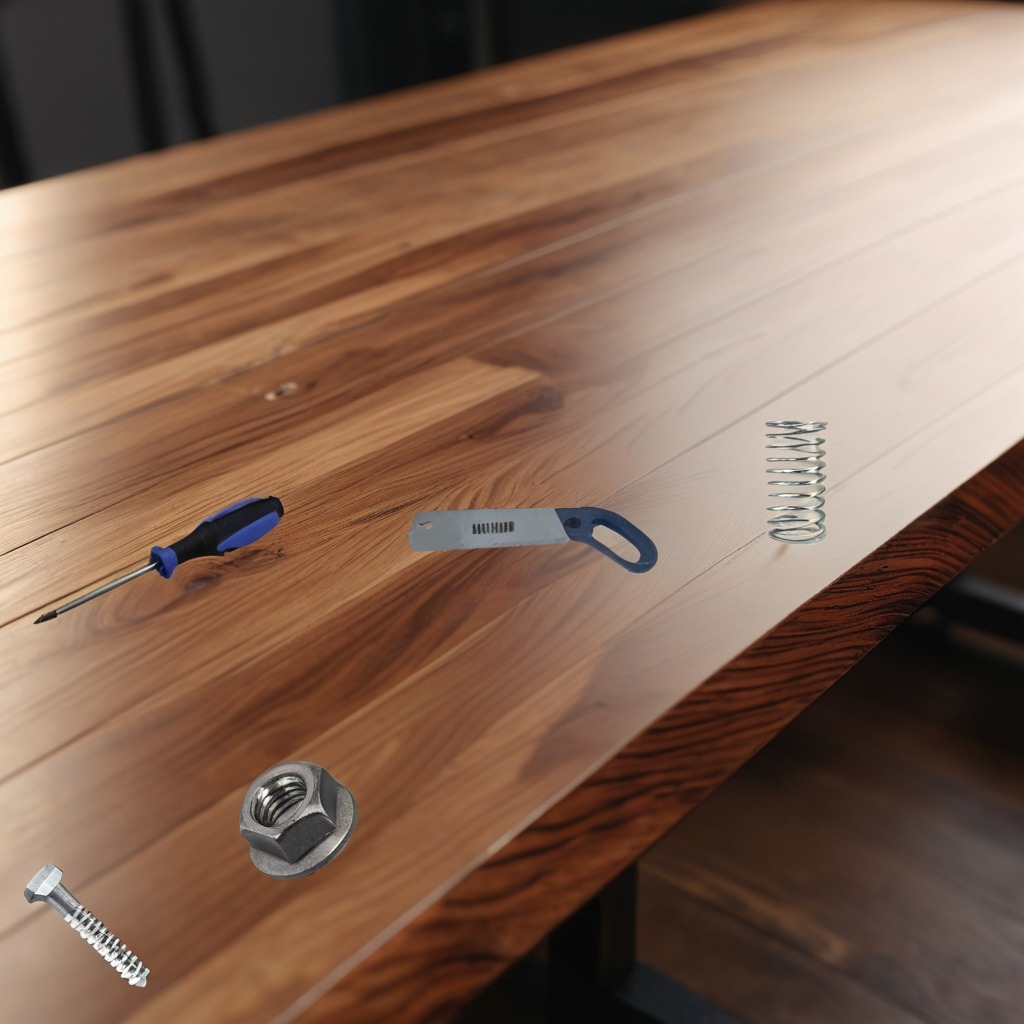
A metal machine screw, a coiled metal spring, a handheld metal saw, a screwdriver, and a metal nut are lying on a wooden table.